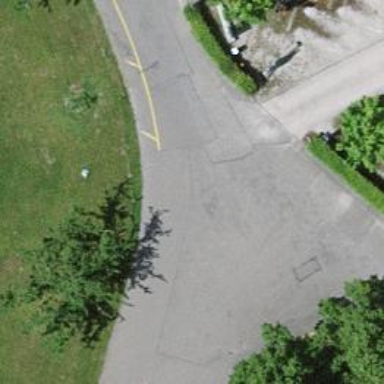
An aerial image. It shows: Parking aisle with fine gravel surface.